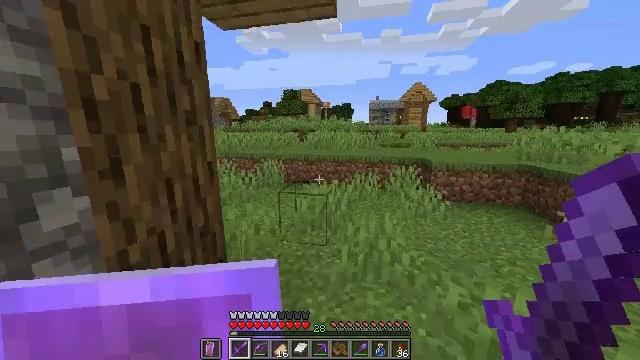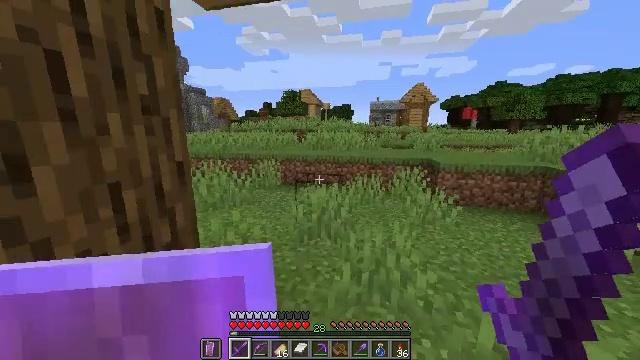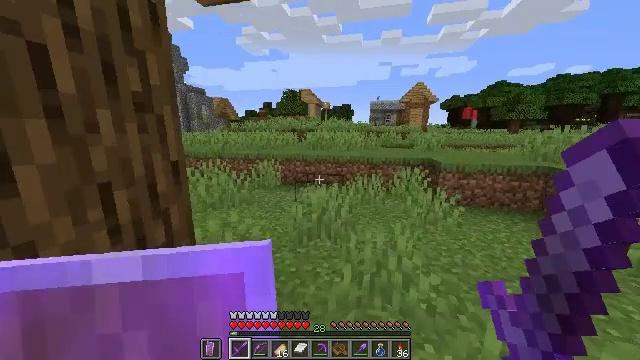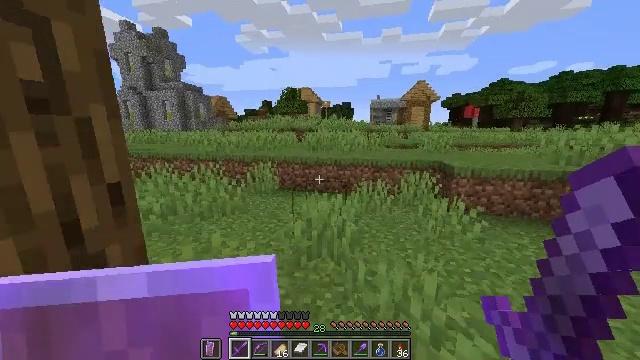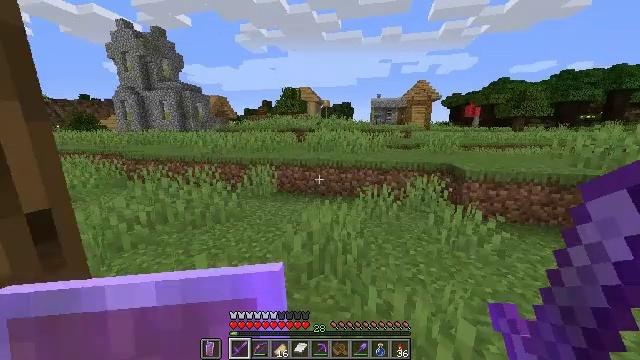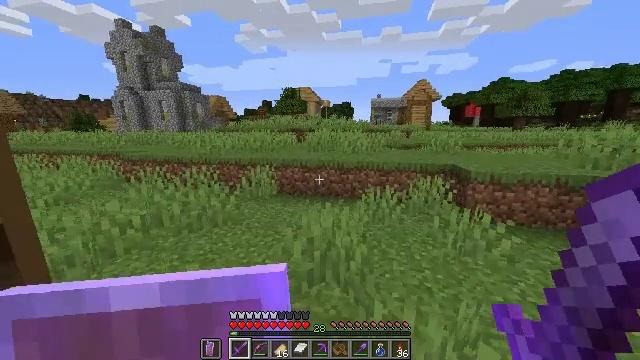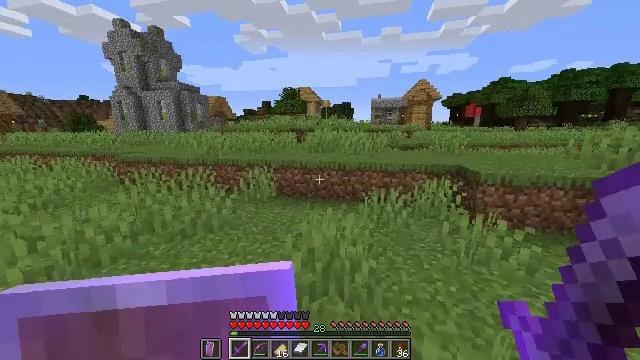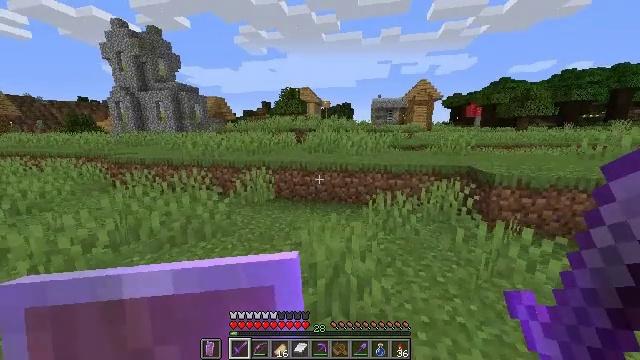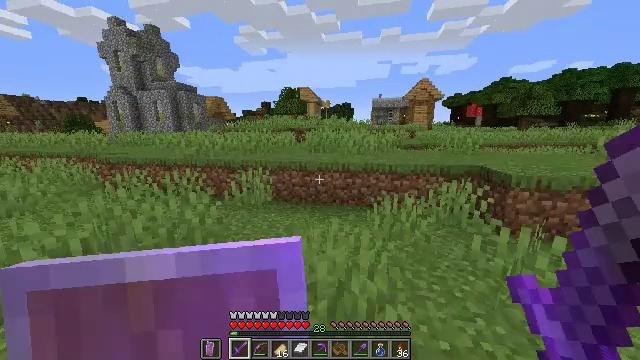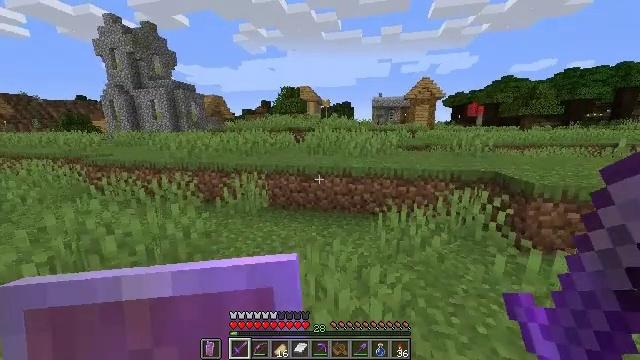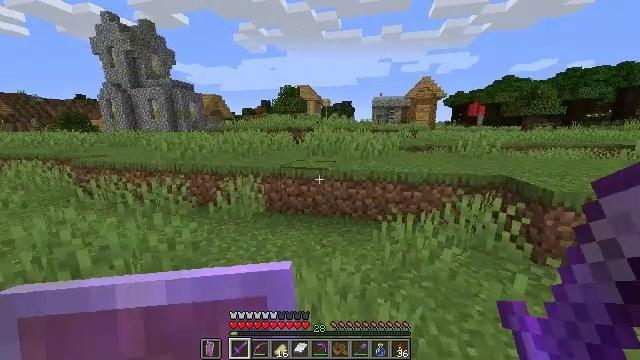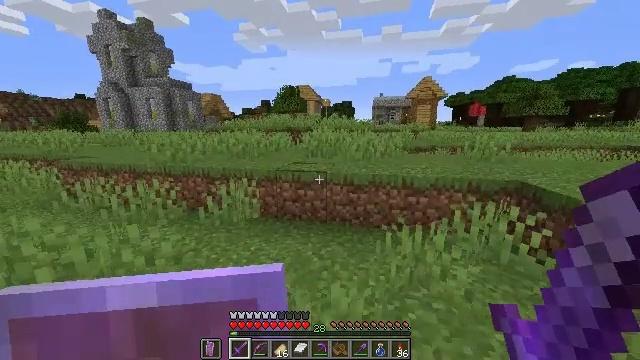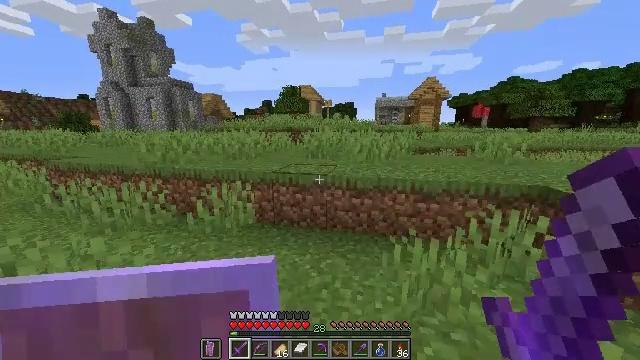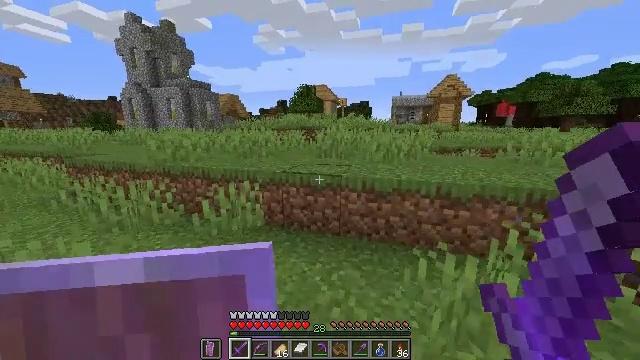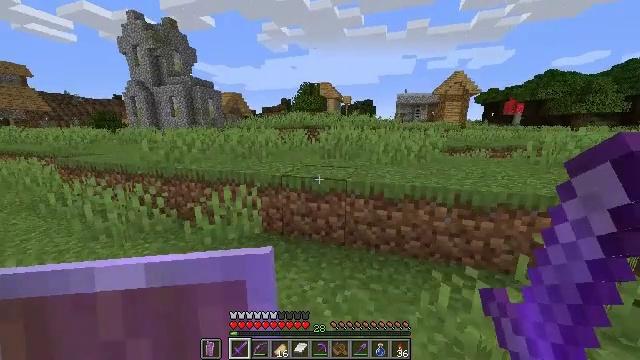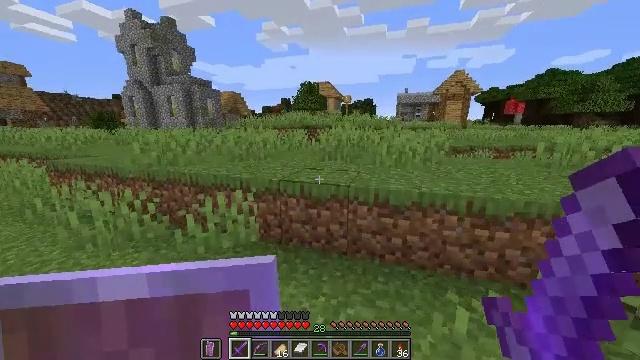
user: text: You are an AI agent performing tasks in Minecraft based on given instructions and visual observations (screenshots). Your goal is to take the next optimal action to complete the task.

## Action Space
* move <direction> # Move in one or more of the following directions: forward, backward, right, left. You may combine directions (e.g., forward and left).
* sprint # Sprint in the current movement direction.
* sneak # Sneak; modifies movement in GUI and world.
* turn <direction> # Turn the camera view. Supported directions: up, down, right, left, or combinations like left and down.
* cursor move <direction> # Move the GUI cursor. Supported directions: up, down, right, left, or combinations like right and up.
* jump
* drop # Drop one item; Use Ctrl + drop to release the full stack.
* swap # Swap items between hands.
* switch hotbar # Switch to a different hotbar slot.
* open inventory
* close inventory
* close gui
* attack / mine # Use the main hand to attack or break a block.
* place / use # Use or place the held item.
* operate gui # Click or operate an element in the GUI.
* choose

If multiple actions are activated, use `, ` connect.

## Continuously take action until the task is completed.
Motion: motion action
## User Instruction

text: Gather oak leaves by attacking.
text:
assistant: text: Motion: move forward, sprint
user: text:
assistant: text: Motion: move forward, sprint
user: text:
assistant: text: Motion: move forward, sprint
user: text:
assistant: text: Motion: move forward, sprint
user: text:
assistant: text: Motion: move forward, sprint
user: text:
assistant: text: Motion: move forward, sprint
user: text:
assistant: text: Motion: move forward, sprint
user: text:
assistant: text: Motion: move forward, sprint
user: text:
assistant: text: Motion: move forward, sprint
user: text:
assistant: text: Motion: move forward, sprint
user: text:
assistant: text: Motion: move forward, sprint
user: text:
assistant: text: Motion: move forward, sprint
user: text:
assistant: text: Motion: move forward, sprint, turn left
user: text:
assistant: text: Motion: move forward, sprint
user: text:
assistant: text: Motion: move forward, sprint
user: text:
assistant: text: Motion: move forward, sprint
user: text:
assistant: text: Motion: move forward, sprint
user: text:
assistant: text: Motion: move forward, sprint
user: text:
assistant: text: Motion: move forward, sprint
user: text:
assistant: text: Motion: move forward, sprint
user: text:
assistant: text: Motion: move forward, sprint, jump
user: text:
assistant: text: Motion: move forward, sprint, jump
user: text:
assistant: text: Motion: move forward, sprint, turn left, jump
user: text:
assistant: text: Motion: move forward, sprint, turn left and up, jump
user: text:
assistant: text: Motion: move forward, sprint, turn left and up, jump
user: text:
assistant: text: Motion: move forward, sprint, turn left, jump
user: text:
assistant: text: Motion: move forward, sprint, turn left
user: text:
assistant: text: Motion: move forward and move right, sprint
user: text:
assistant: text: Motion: move forward and move right, sprint
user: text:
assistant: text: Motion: move forward and move right, sprint